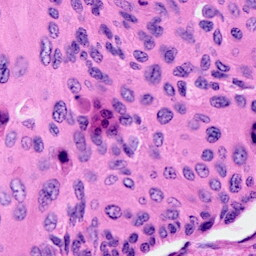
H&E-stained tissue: Cervix